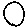
Label: circle